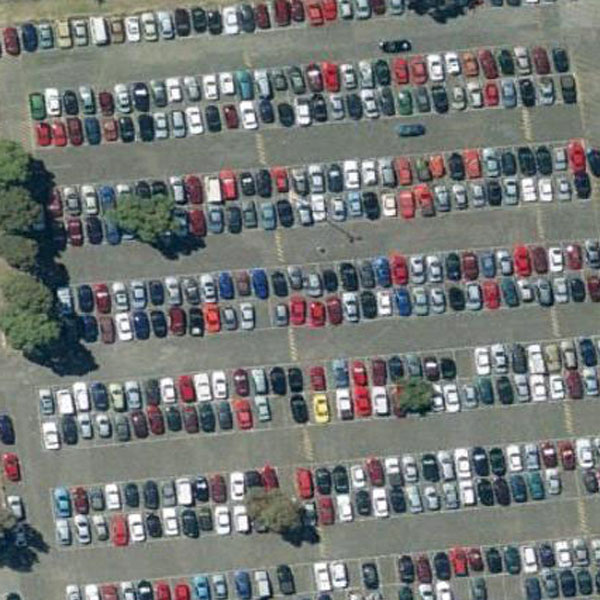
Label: Parking